Question: I have a particular situation where I am retrieving a list of Objects which have unique Ids as their keys, and they also have nested objects which also have their own unique ids.
I am using 'GSON' to create pojos but when creating model classes for these objects I would need to serialize all unique key values, this is not a good solution.
I have attached an image to give you a better idea of what I am talking about:

I want 'GSON' to create a list of 'NestedObject1' which will it self contain a list of 'NestedObject2'. The problem is that the key value is unique for each type of 'NestedObject'
I was thinking of doing something like so:
'''
public class Objects {
@SerializedName("Objects")
private List<NestedObject1> mNestedObjects1;
public List<NestedObject1> getNestedObjects1() {
return mNestedObjects1;
}
}
'''
'''
public class NestedObject1 {
@SerializedName("WHAT-TO-PUT-HERE?")
private String mId;
public String getId() {
return mId;
}
@SerializedName("WHAT-TO-PUT-HERE?")
private List<NestedObject2> mNestedObjects2;
public List<NestedObject2> getNestedObjects2() {
return mNestedObjects2;
}
}
'''
'''
public class NestedObject2 {
// Same deal here?
}
'''
Any suggestions on how to tackle this?
'''
"Objects" : {
"-JrEvneZHQV73jxKu0-U" : {
"-JrEvoBeZaysRRttNGP-" : {
"started" : true
},
"-JrEvqaNyTHhjRIMGR-r" : {
"started" : true
}
},
"-JrF0_yWy_NmrMROB3qp" : {
"-JrF0lWRsa5KmU6SnC7Z" : {
"started" : true
},
"-JrF1txLoFd2w4wN8Q4n" : {
"started" : true
},
"-JrF2skHdMmT9WN3wKVS" : {
"started" : true
}
},
"-JrF3XSkpvo2WMzF1osb" : {
"-JrF3ZYwyxUz0RDooVna" : {
"started" : true
},
"-JrF4D-cesLhqbbzdfT1" : {
"started" : true
},
"-JrF5GufdDqFGjw8aYRB" : {
"started" : true
}
},
}
'''
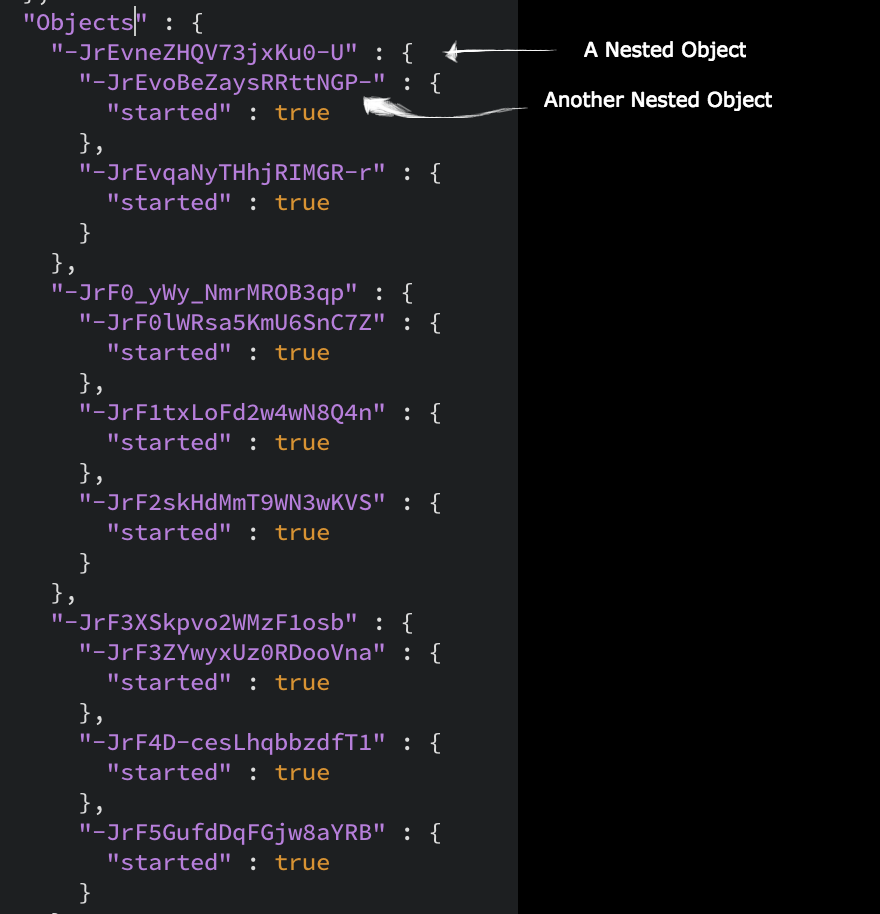
Answer: As the names are not the same, you can't use an neither an annotation or have a field with the same name in your Java class.
What I would suggest is to implement a custom deserializer so that you shouldn't have to care about these key-values.
Assuming proper constructors here's how you could implement a deserializer for the 'Objects' class (by the way it's a very bad name as there is already a class named 'Objects' in the JDK).
'''
class ObjectsDeserializer implements JsonDeserializer<Objects> {
@Override
public Objects deserialize(JsonElement json, Type typeOfT, JsonDeserializationContext context) throws JsonParseException {
JsonObject jsonObject = json.getAsJsonObject().getAsJsonObject("Objects");
List<NestedObject1> list = new ArrayList<>();
for(Map.Entry<String, JsonElement> entry : jsonObject.entrySet()) {
List<NestedObject2> nestedObject2List = new ArrayList<>();
//here deserialize each NestedObject2 and put it in the list
list.add(new NestedObject1(entry.getKey(), nestedObject2List));
}
return new Objects(list);
}
}
'''
Then you register your deserializers in the Gson parser:
'''
Gson gson = new GsonBuilder()
.registerTypeAdapter(Objects.class, new ObjectsDeserializer())
.registerTypeAdapter(NestedObject2.class, new NestedObject2Deserializer())
.create();
Objects o = gson.fromJson(new FileReader(new File("file.json")), Objects.class);
'''
which outputs:
'''
Objects{mNestedObjects1=
NestedObject1{mId='-JrEvneZHQV73jxKu0-U', mNestedObjects2=[]}
NestedObject1{mId='-JrF0_yWy_NmrMROB3qp', mNestedObjects2=[]}
NestedObject1{mId='-JrF3XSkpvo2WMzF1osb', mNestedObjects2=[]}
}
'''
You'd need to define a custom deserializer for the 'NestedObject2' class, here I just fill it with an empty list, but I guess you will be able to do it as it's the same principle.
Hope it helps! :-)